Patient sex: M
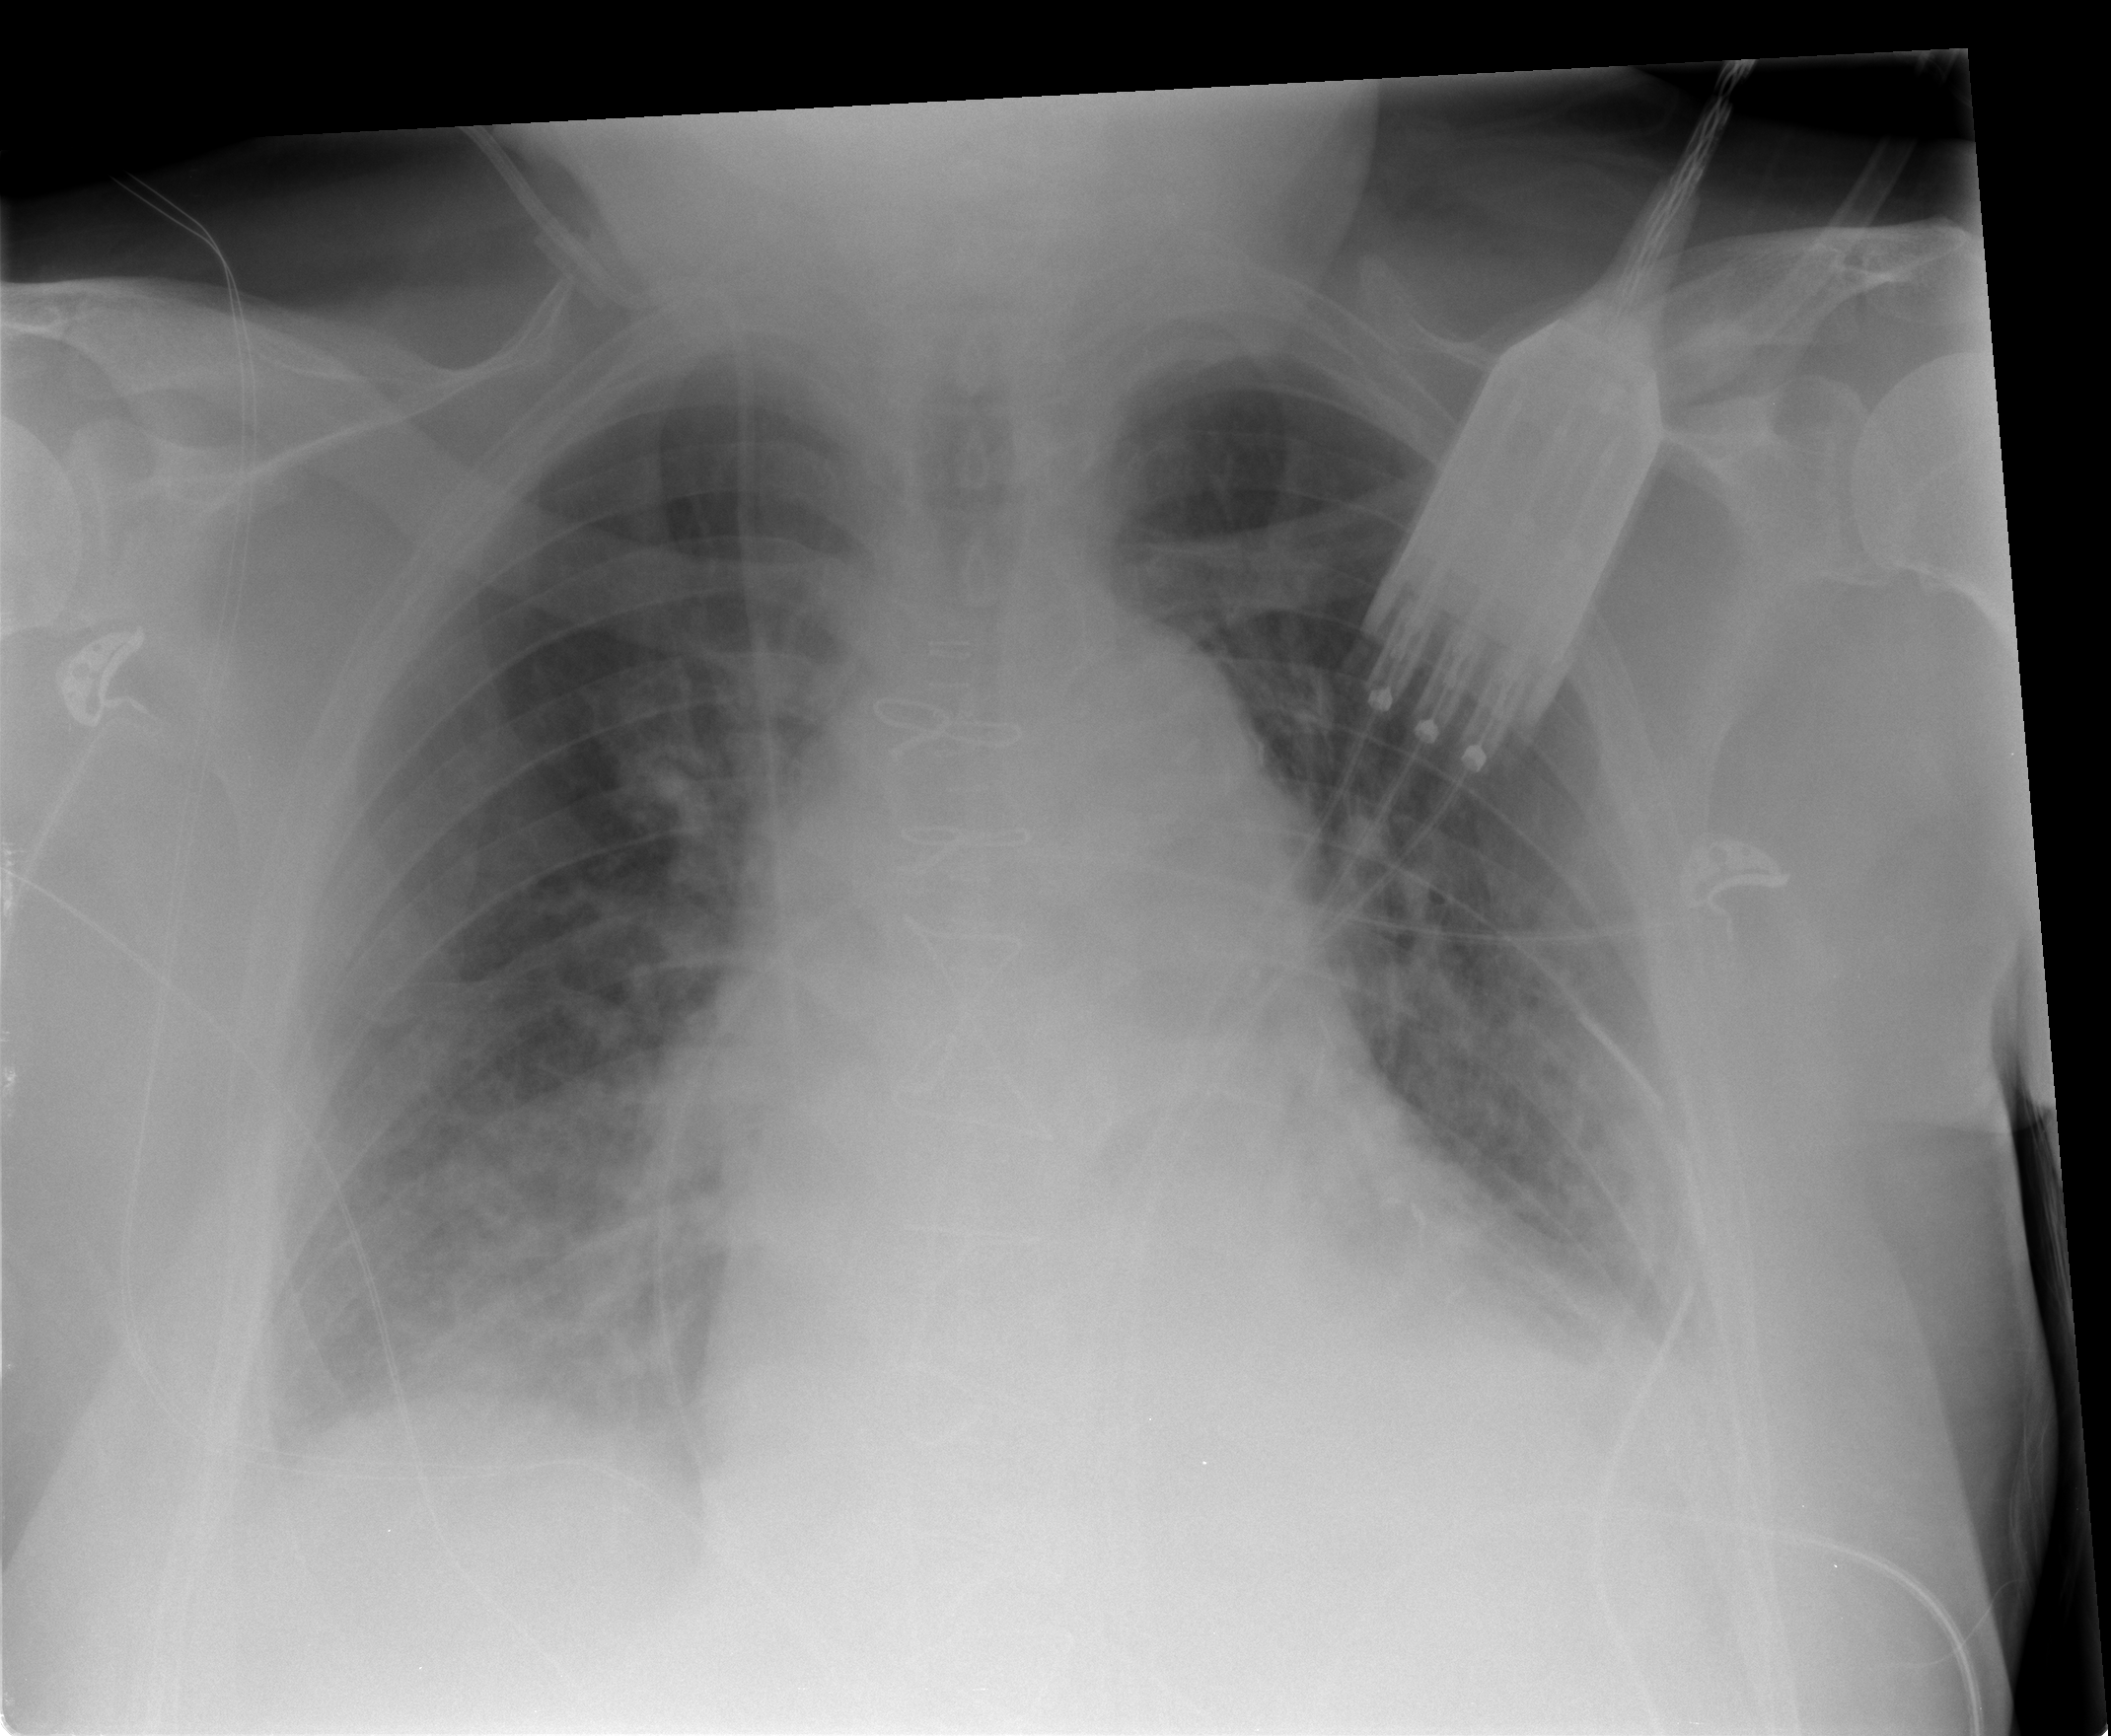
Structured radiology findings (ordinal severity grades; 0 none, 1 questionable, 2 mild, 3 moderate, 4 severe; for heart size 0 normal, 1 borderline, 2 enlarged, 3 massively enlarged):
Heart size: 2
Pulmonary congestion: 2
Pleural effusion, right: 1
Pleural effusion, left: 1
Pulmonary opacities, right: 1
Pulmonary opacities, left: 1
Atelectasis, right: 1
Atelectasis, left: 1